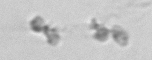
Label: detritus